Question: I use KeyBinding to capture the user's keyboard event on a JPanel. However, I failed to find the KeyEvent.vk_ which stands for the Application key. The Application key is like this
Thanks for your help in advance.
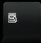
Answer: 'VK_CONTEXT_MENU' is the "Constant for the Microsoft Windows Context Menu key".